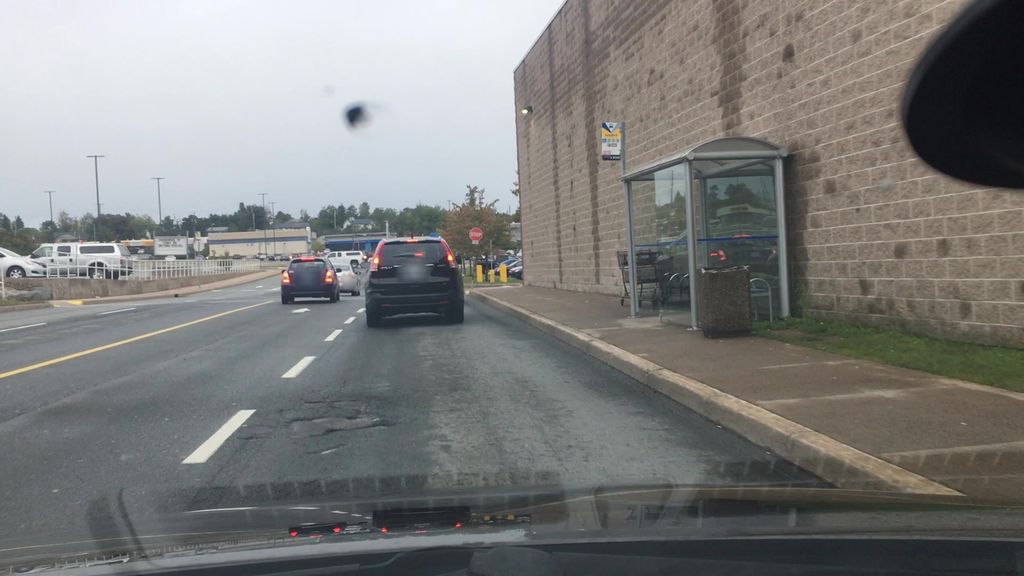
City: halifax